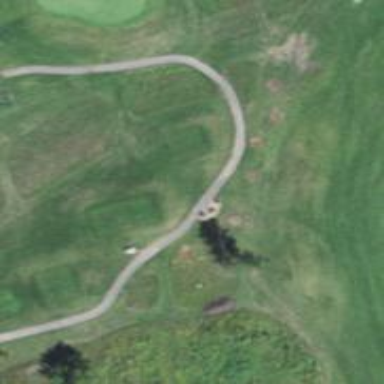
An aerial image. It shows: Path designated for golf carts.